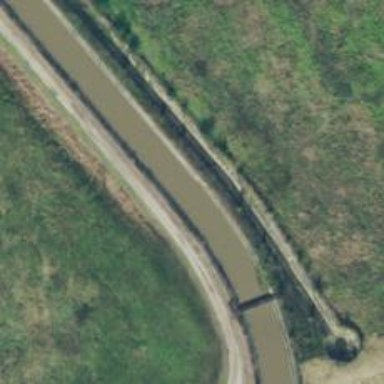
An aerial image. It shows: Canal.